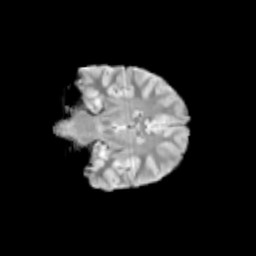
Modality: T2w
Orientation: coronal
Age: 10
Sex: female
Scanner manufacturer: siemens
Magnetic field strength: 3 T
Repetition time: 3.8 s
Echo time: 0.07 s